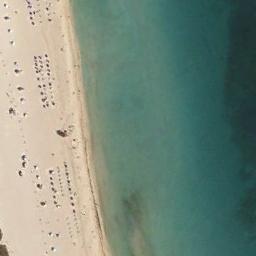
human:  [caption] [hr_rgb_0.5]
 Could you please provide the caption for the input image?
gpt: Light-colored beaches and transition from light blue to dark blue water .

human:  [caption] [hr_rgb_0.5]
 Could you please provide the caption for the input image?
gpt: Huge waves beat the yellow beach .

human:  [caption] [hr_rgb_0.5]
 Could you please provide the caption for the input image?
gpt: The beach with white sand and some items on the beach .

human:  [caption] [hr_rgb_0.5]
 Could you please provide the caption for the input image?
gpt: There is a lot of vegetation around the beach .

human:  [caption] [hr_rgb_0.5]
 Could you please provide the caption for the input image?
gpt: The sea is calm beside the beach .